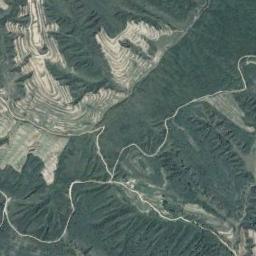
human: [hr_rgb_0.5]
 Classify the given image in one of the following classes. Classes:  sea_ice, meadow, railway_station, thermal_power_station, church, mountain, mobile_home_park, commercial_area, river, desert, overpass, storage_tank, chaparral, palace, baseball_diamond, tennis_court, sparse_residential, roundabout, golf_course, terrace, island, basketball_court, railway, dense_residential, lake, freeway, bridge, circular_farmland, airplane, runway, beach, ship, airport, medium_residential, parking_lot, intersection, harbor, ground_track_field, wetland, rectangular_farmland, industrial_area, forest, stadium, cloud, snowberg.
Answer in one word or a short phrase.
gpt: mountain